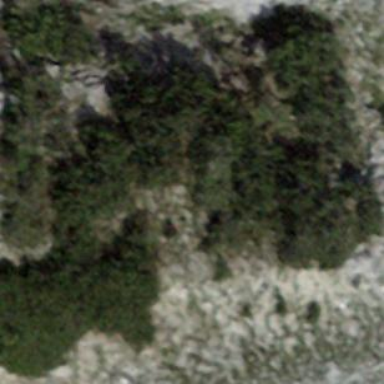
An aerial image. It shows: Patch of scrub vegetation.